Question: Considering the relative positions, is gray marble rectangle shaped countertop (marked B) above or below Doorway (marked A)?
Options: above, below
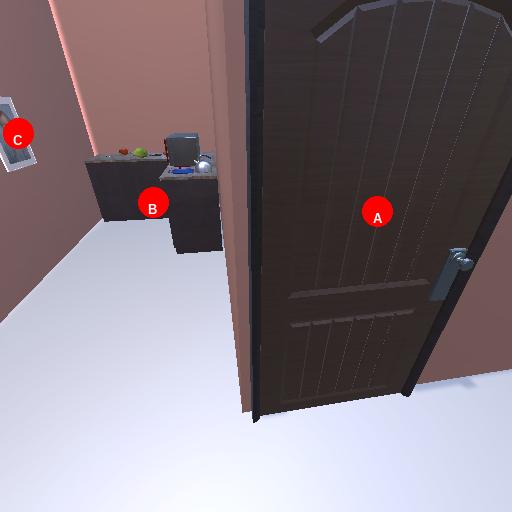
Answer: above